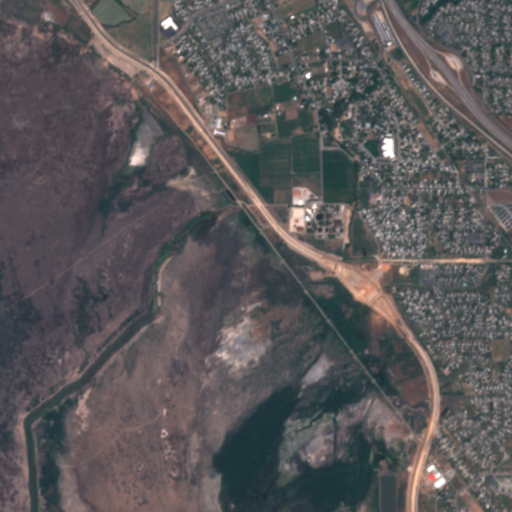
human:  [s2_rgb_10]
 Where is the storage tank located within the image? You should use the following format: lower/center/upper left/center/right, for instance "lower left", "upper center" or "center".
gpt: The storage tank is located in the center right of the image.
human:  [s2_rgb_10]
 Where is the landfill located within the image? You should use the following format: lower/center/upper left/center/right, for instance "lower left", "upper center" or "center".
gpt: There is no landfill in the image.